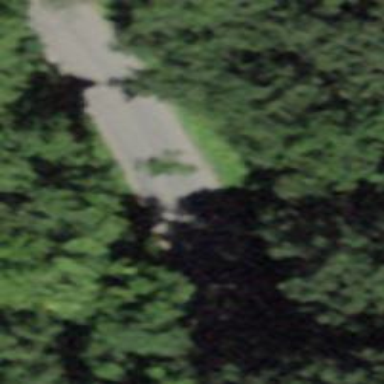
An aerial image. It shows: Unclassified road with asphalt surface.